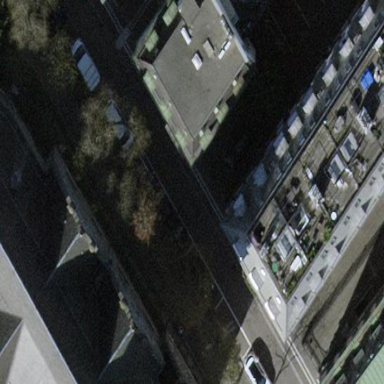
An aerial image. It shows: Parking lane area.